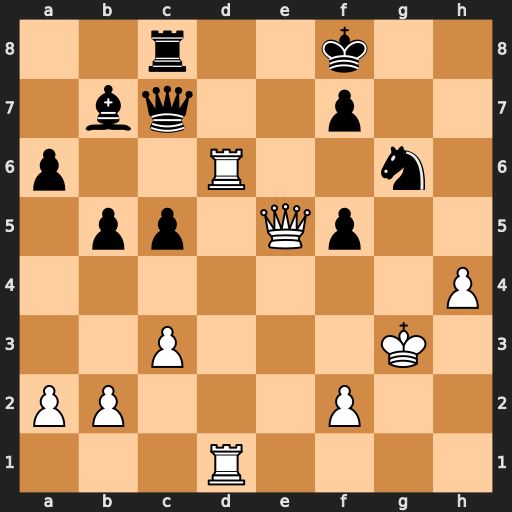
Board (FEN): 2r2k2/1bq2p2/p2R2n1/1pp1Qp2/7P/2P3K1/PP3P2/3R4
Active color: w
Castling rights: -
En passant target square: -
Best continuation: Qf6 Re8 h5 Re6 Qd8+ Qxd8 Rxd8+ Kg7 hxg6